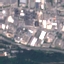
Land use / land cover class: Industrial